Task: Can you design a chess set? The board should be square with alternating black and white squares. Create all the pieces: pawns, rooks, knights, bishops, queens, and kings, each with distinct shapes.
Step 3087:
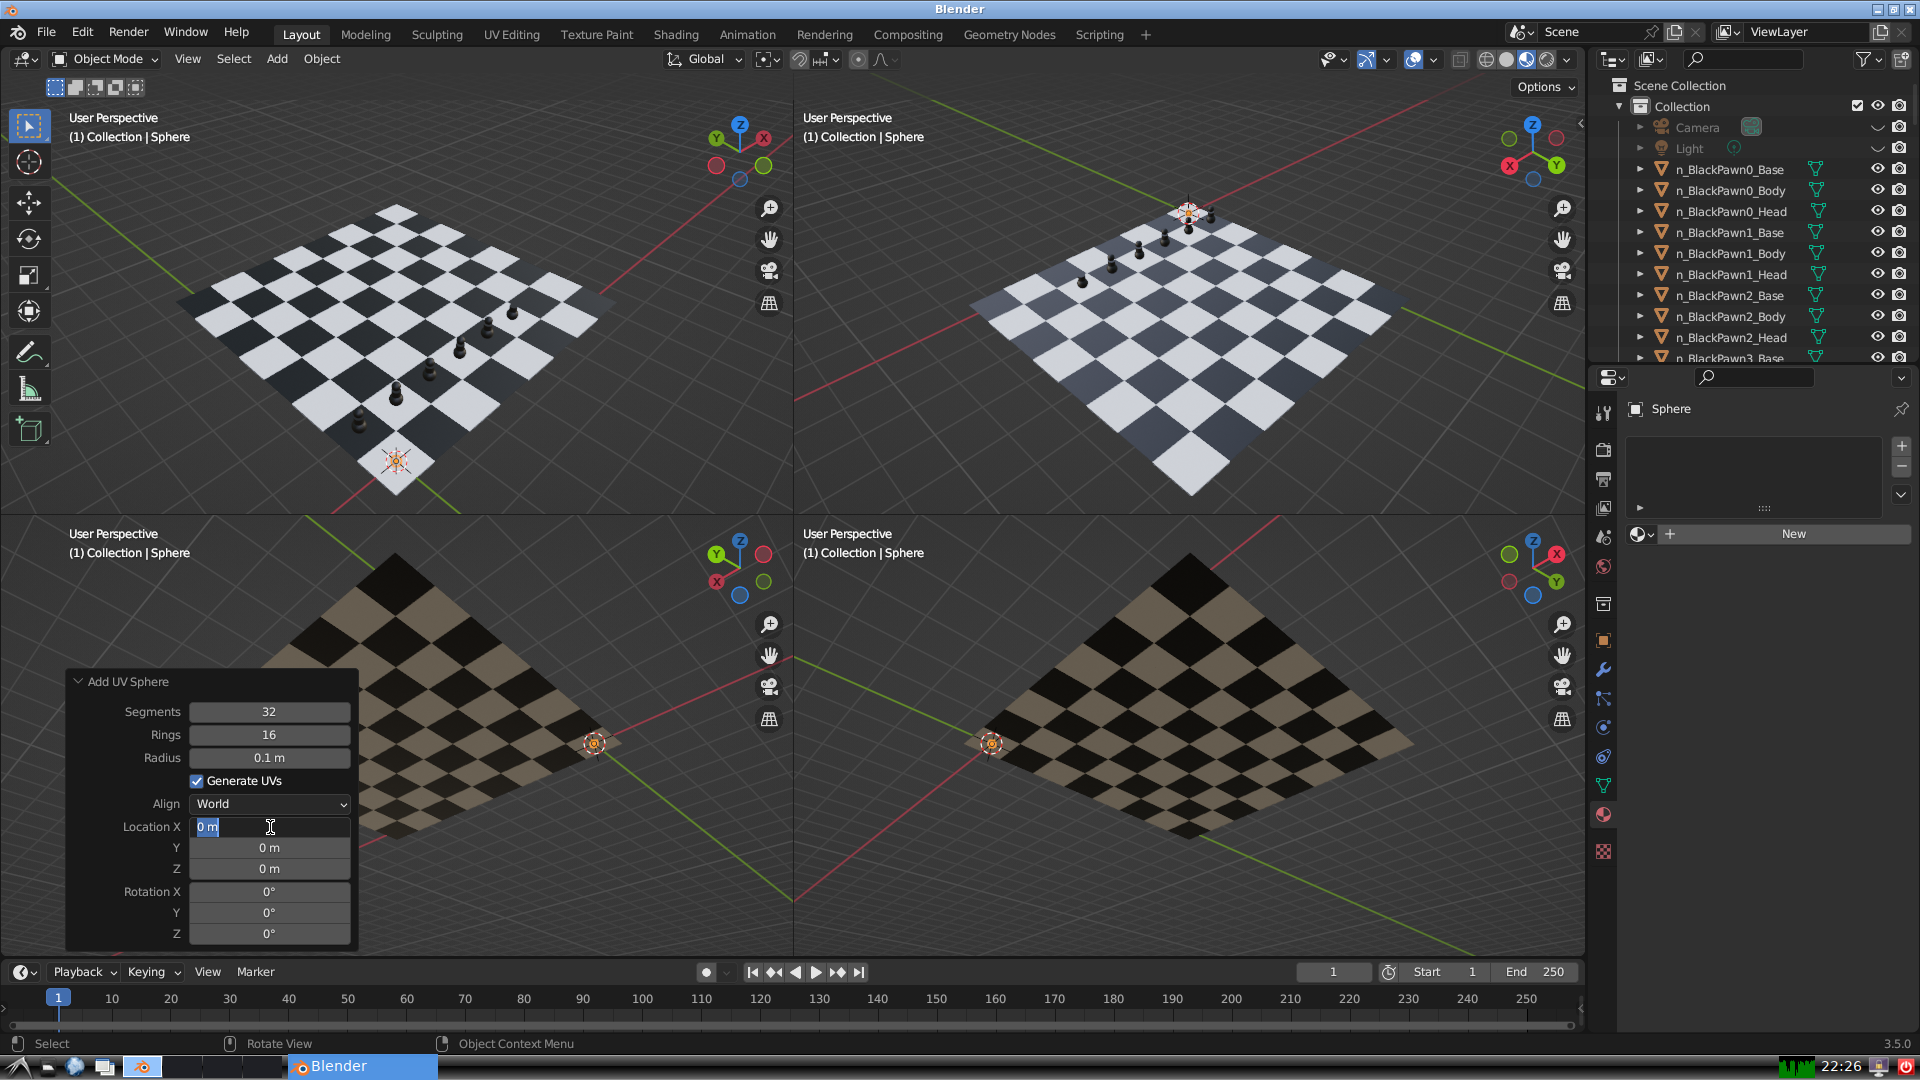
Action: input_text: 5.0